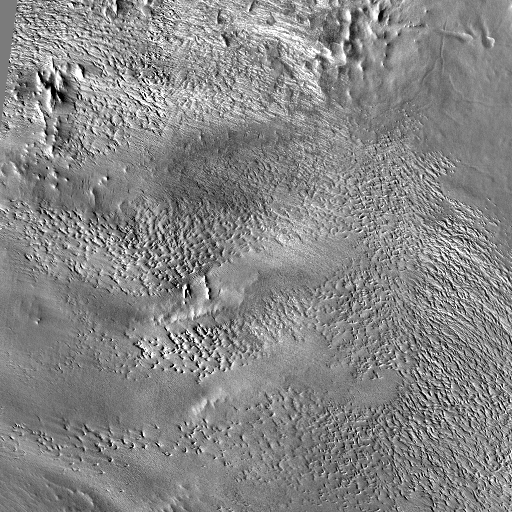
Crater classes present: Background, Other